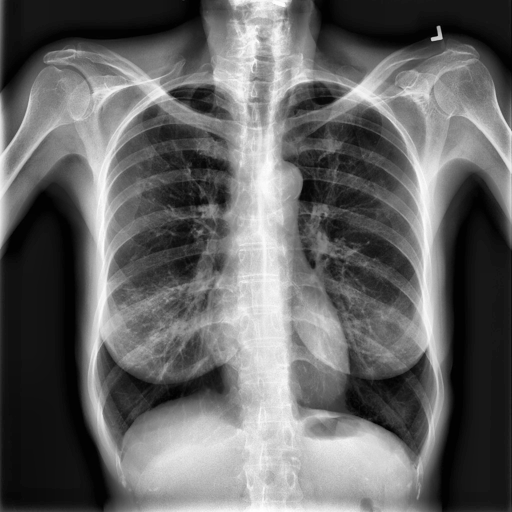
Finding: NORMAL